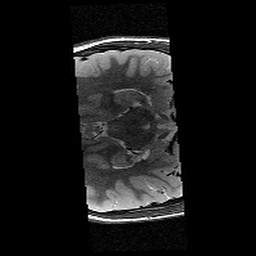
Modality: T2w
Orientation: axial
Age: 12
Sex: male
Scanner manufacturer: siemens
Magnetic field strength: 3 T
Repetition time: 7.7 s
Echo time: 0.067 s